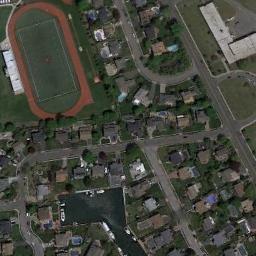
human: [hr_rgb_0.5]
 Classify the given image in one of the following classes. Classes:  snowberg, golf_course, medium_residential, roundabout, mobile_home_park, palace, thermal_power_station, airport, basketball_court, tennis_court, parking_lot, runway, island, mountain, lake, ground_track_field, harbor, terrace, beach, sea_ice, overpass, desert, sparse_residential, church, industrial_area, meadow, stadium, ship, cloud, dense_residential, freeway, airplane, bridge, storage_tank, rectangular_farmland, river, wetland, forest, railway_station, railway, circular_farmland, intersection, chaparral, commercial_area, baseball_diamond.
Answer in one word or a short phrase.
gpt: ground_track_field